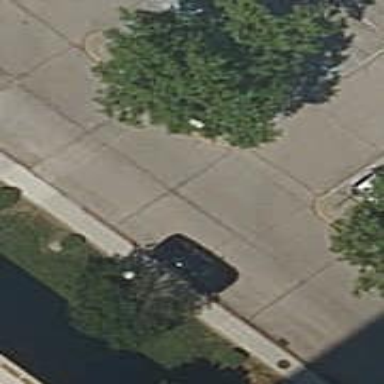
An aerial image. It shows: Paved parking aisle designated as service road.